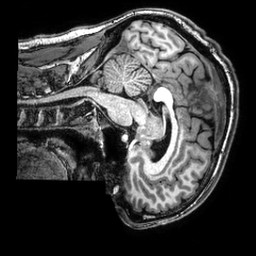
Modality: T1w
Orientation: sagittal
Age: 36
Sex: male
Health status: healthy